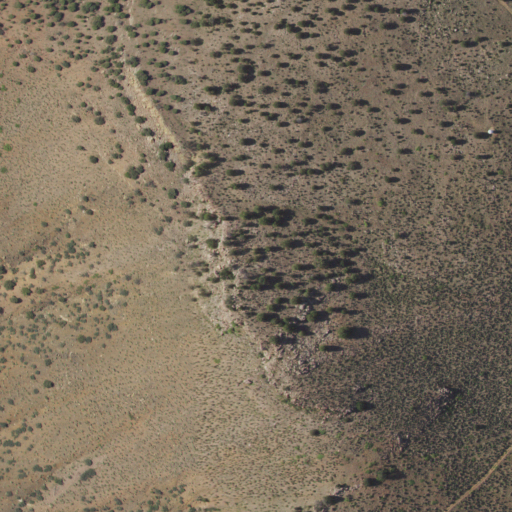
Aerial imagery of mountain in New Mexico named Eagle Point containing shrub, grassland, and evergreen forest